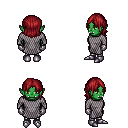
a pixel art fantasy rpg character, female body template, orc, green skin, chain mail, metal pants, brunette long bangs hairstyle, metal gloves, metal boots, four views (front, back, left, right), 2x2 character sprite sheet, small pixel art, hard edges, no anti-aliasing